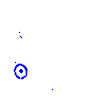
Particle: proton